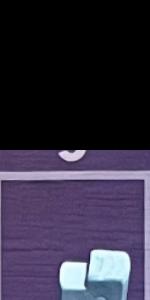
Label: Empty